Question: I've applied 'html,body{width: 100%; overflow-x: hidden;}' to hide the overflowing html but it's causing the scrollbar seems it has been written as 'overflow-x: auto;'. Why is this happening?
---
here's the screen shot:

Tested in Firefox 26.0, Google Chrome Version 32.0.1700.76 m
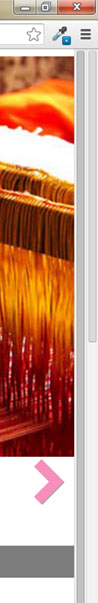
Answer: If you are just wanting to remove the inner-vertical scrollbar, you would use the following instead:
'''
html, body {
overflow-x: hidden;
}
body {
overflow-y: hidden;
}
'''
Hide the horizontal scrollbar on both the 'html'/'body' elements and specify 'overflow-y: hidden' on the 'body' element to remove the inner-vertical scrollbar generated. This will preserve the outer horizontal scrollbar on the 'html' element.